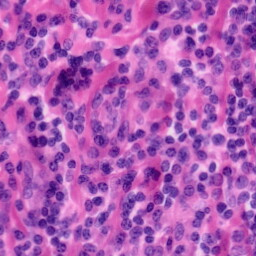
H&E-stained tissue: Tonsil